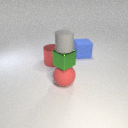
large blue rubber cube to the right of large red rubber sphere